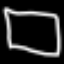
Label: square